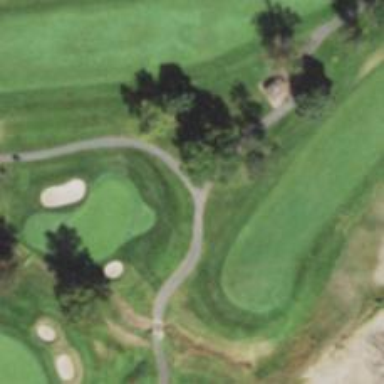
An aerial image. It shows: Path for both roads and golfers.